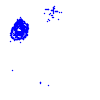
Particle: proton